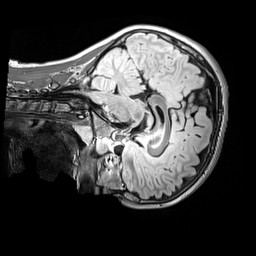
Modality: FLAIR
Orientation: sagittal
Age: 10
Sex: male
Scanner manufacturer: siemens
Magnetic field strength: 3 T
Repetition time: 5 s
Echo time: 0.388 s